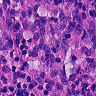
Metastatic tissue present: yes